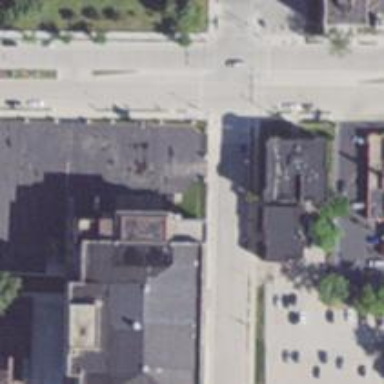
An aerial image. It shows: Historic building used as retail store and arts centre.